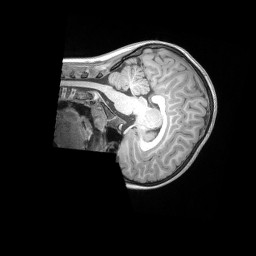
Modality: T1w
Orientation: sagittal
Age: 6
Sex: female
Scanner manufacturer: siemens
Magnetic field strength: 3 T
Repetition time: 2.53 s
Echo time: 0.00164 s